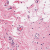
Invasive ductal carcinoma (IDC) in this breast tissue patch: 0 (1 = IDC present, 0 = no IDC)